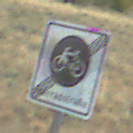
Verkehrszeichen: EndeFahrradstrasse
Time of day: Midday
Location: Outdoor (Nature)
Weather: PartlyCloudy
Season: NotSpecified
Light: Natural